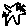
Label: star